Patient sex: F
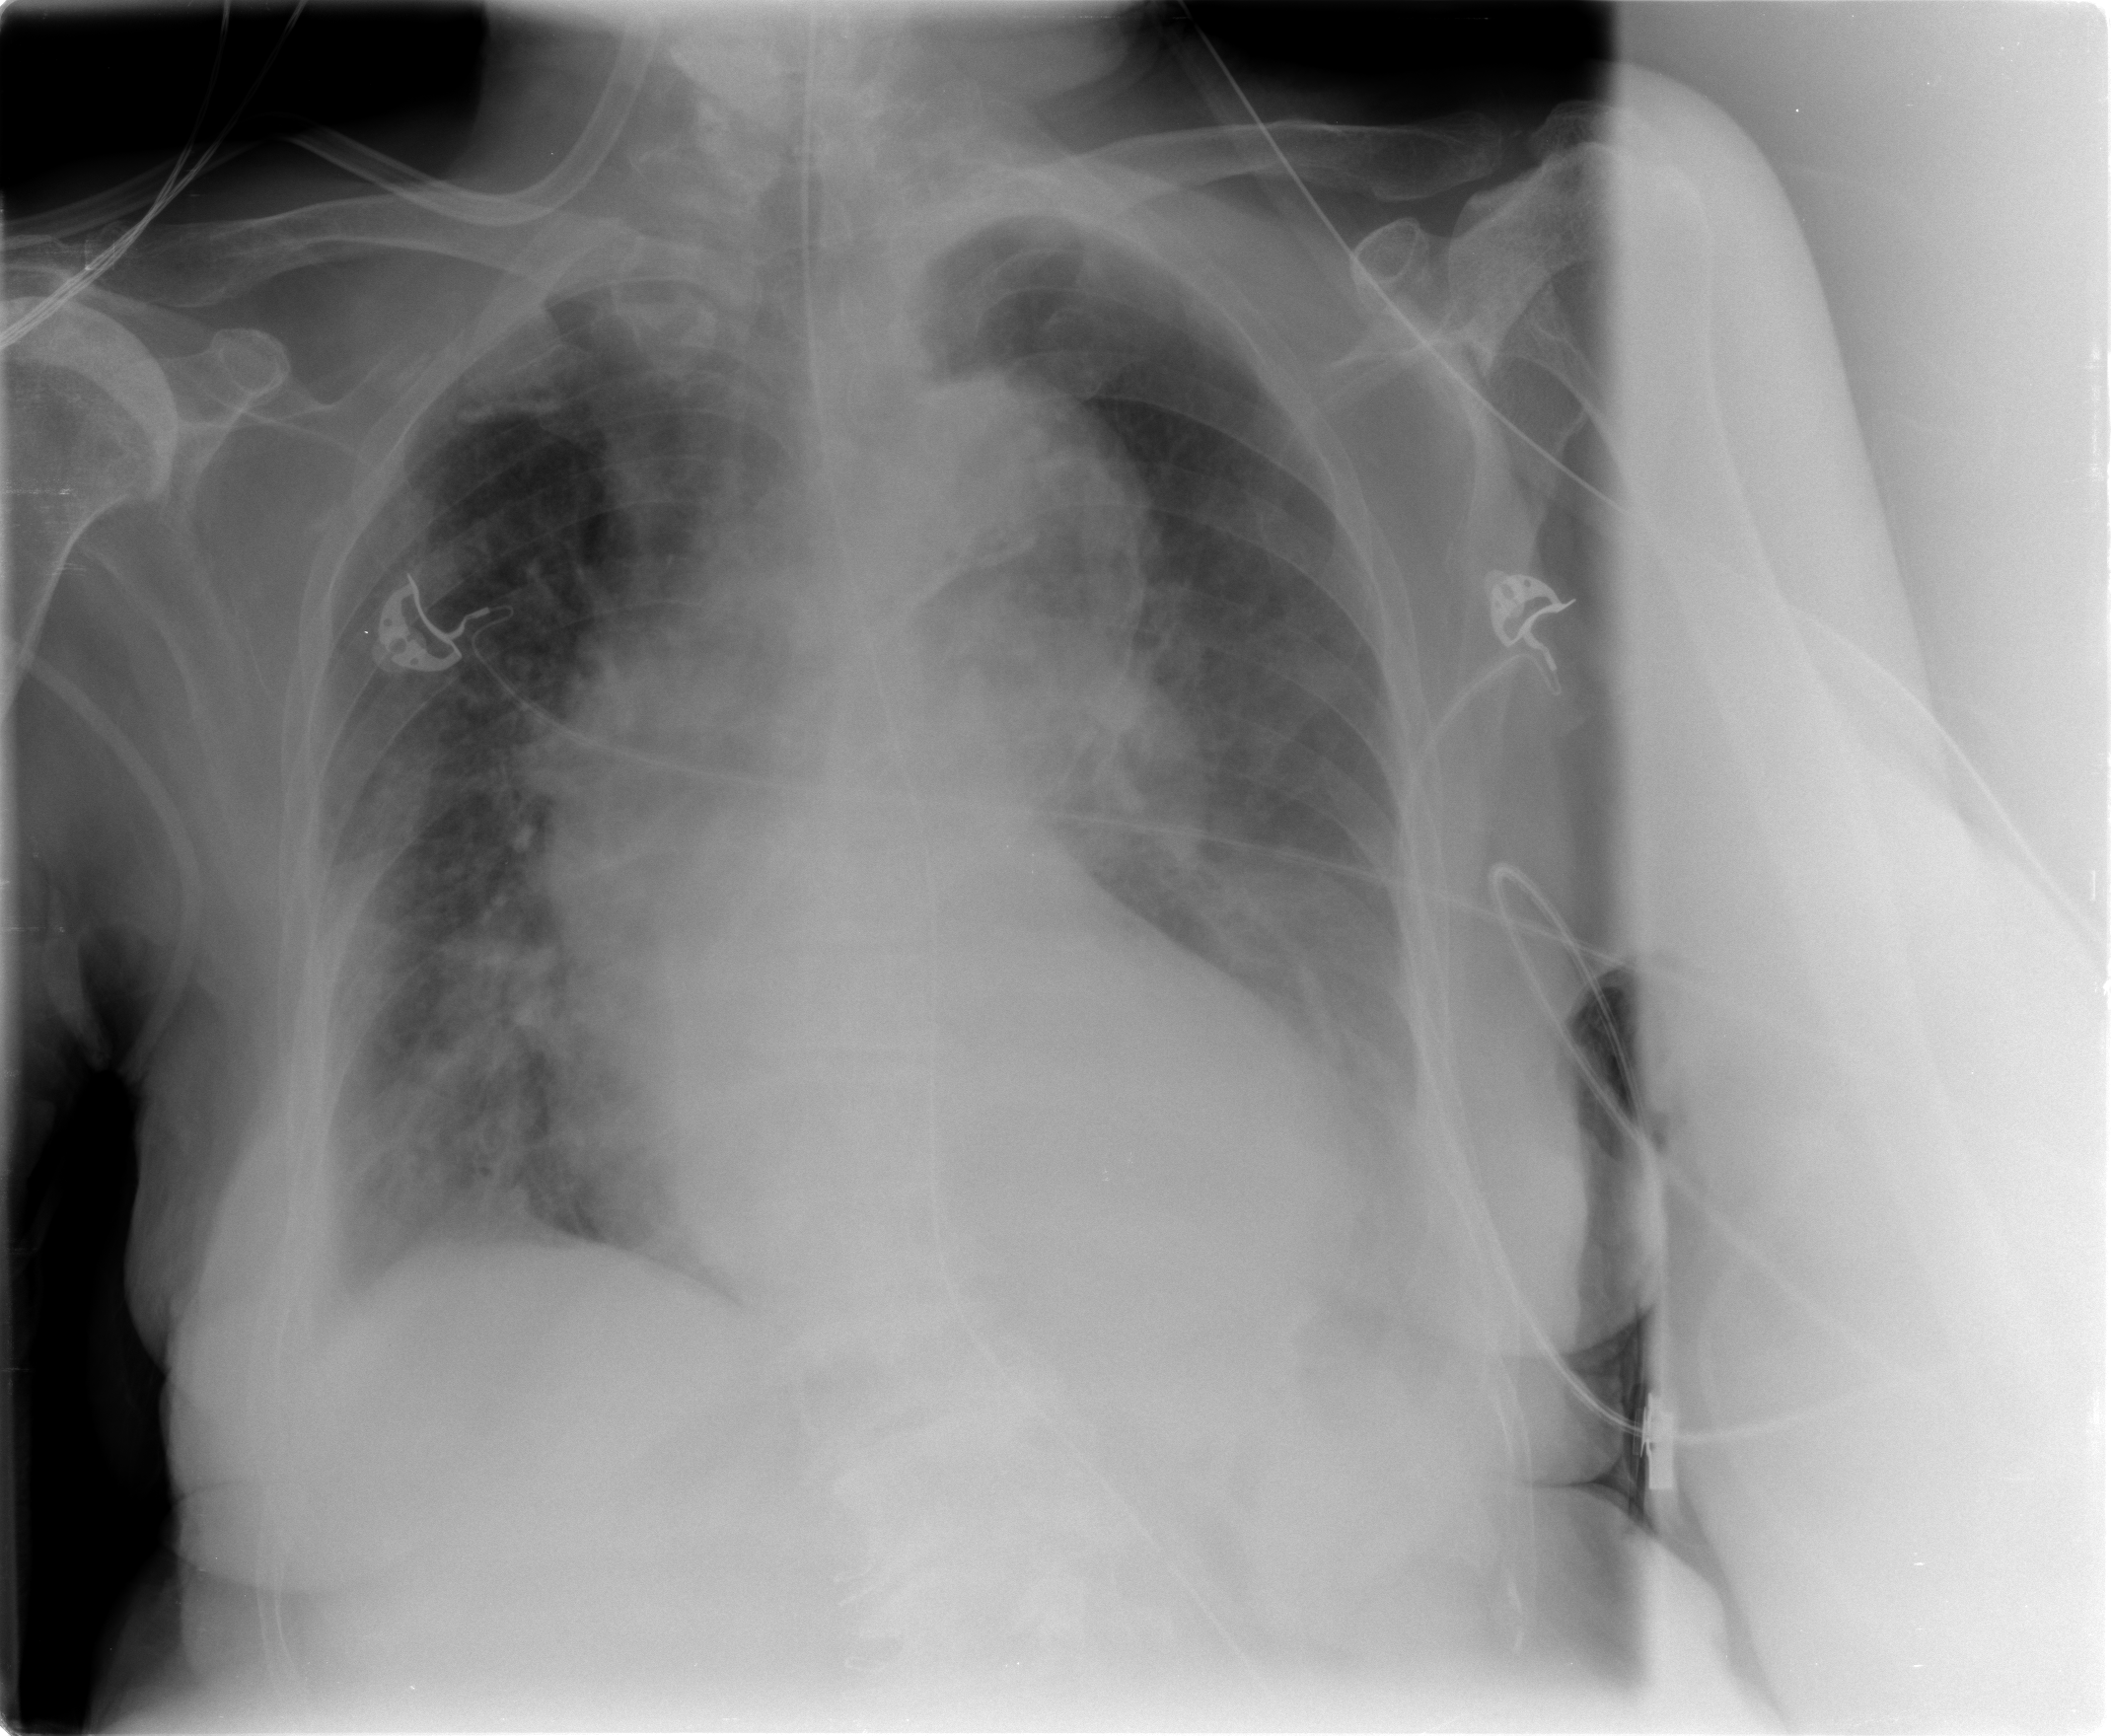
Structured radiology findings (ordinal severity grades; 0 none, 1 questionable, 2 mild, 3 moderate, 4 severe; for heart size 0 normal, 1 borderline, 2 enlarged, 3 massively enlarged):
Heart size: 2
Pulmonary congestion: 2
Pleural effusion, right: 2
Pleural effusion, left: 2
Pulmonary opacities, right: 2
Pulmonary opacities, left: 0
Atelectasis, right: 2
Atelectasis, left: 2